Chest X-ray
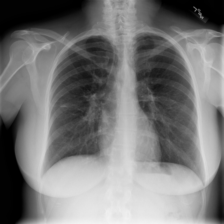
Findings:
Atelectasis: positive
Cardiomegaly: negative
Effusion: negative
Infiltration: negative
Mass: negative
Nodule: negative
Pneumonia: negative
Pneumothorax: negative
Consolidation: negative
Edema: negative
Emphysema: negative
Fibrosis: negative
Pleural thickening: negative
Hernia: negative